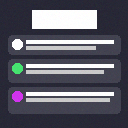
Screen state: on